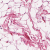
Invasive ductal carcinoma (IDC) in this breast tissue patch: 0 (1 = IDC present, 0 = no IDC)